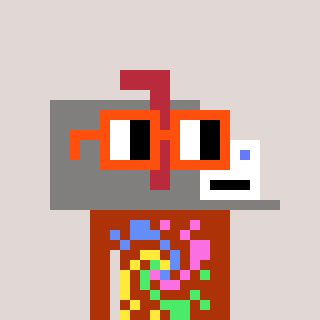
a pixel art character with square orange glasses, a mailbox-shaped head and a hotbrown-colored body on a warm background